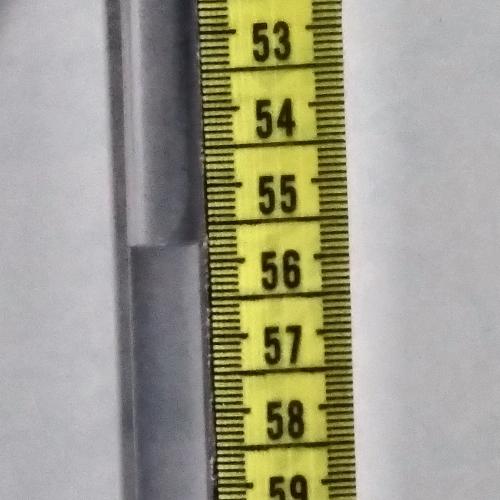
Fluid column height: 55.7 cm